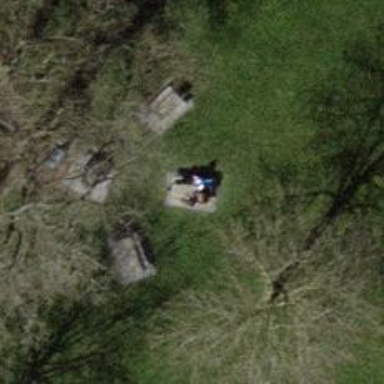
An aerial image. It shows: Picnic table located in leisure land area.